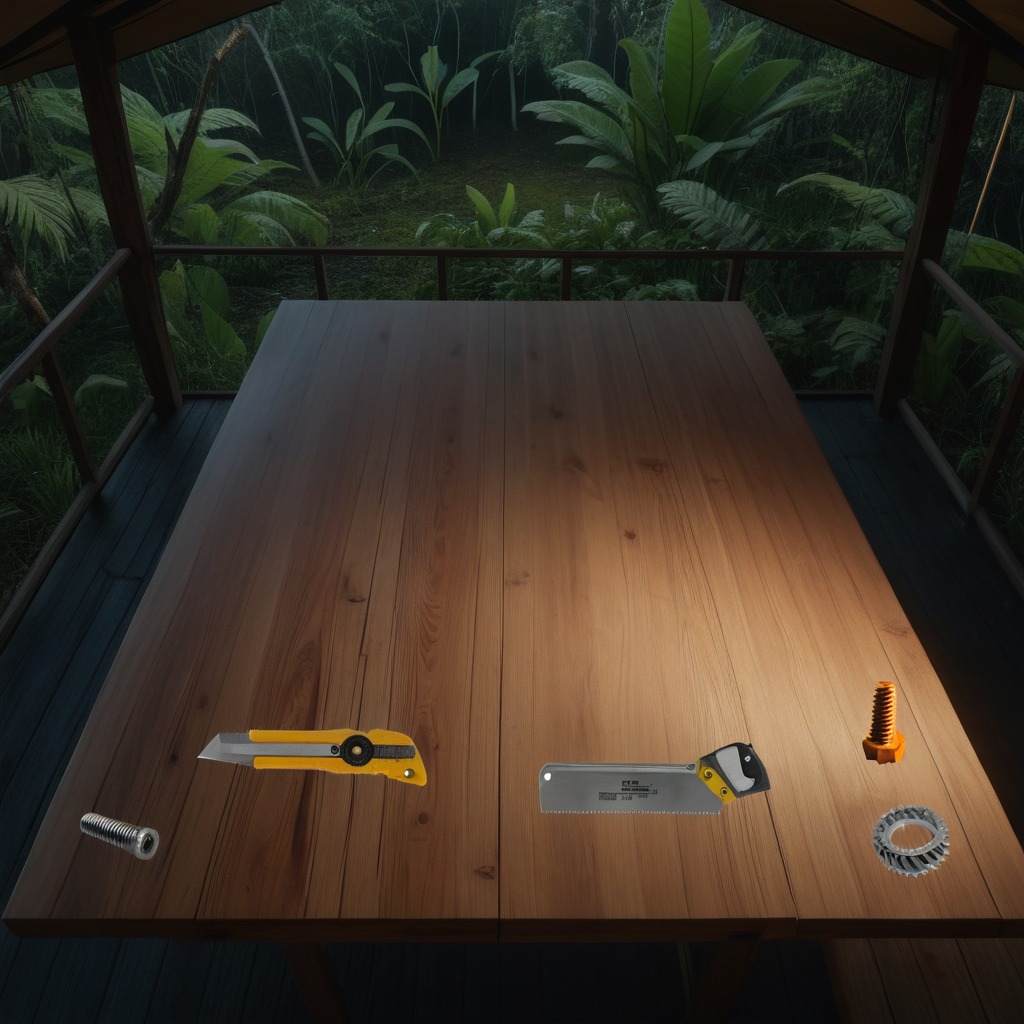
A steel gear with teeth, a utility knife, a metal machine screw, a coiled metal spring, and a handheld metal saw are lying on the wooden table inside a jungle field workshop tent at night.